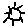
Label: sun